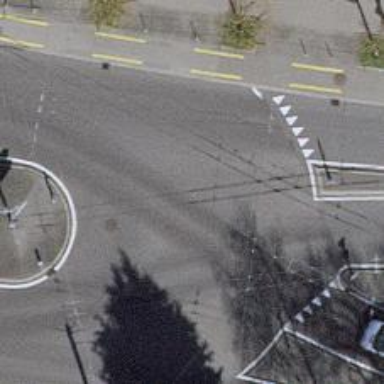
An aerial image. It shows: Asphalt road with primary highway designation. The road features roundabout with designated cycle lane and trolley wire overhead.